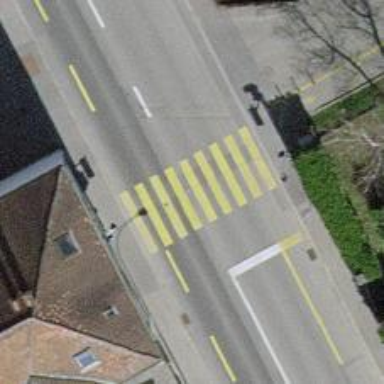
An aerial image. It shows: Road crossing with traffic signals.